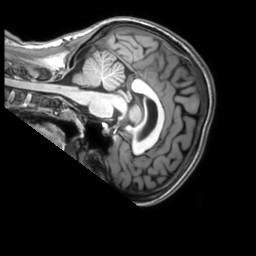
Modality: T1w
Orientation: sagittal
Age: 25
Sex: female